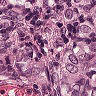
Metastatic tissue present: yes